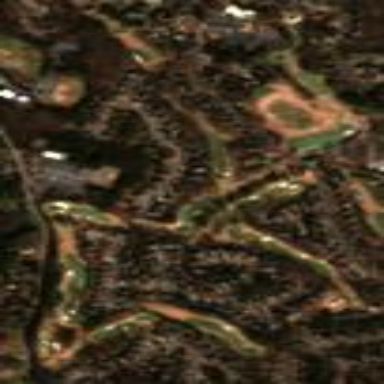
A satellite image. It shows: Golf course surrounded by greenery.